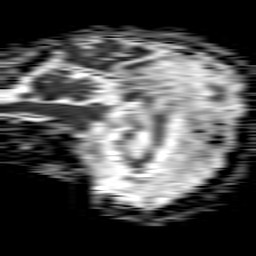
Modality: ADC
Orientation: sagittal
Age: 82
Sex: female
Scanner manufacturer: philips
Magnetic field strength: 1.5 T
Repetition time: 4.6 s
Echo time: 0.08528 s